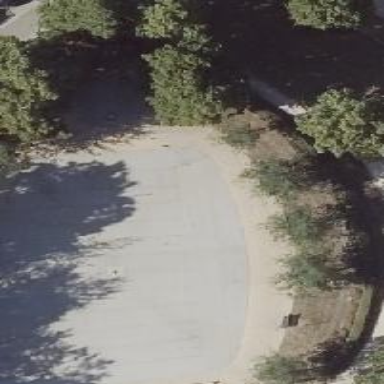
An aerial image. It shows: Paved footway.